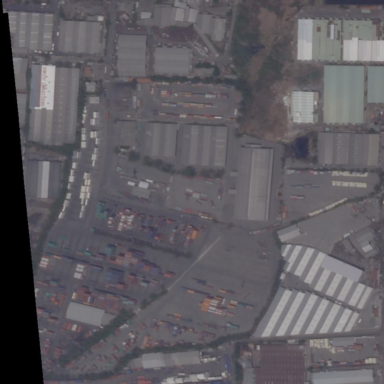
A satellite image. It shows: Industrial depot area.